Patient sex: F
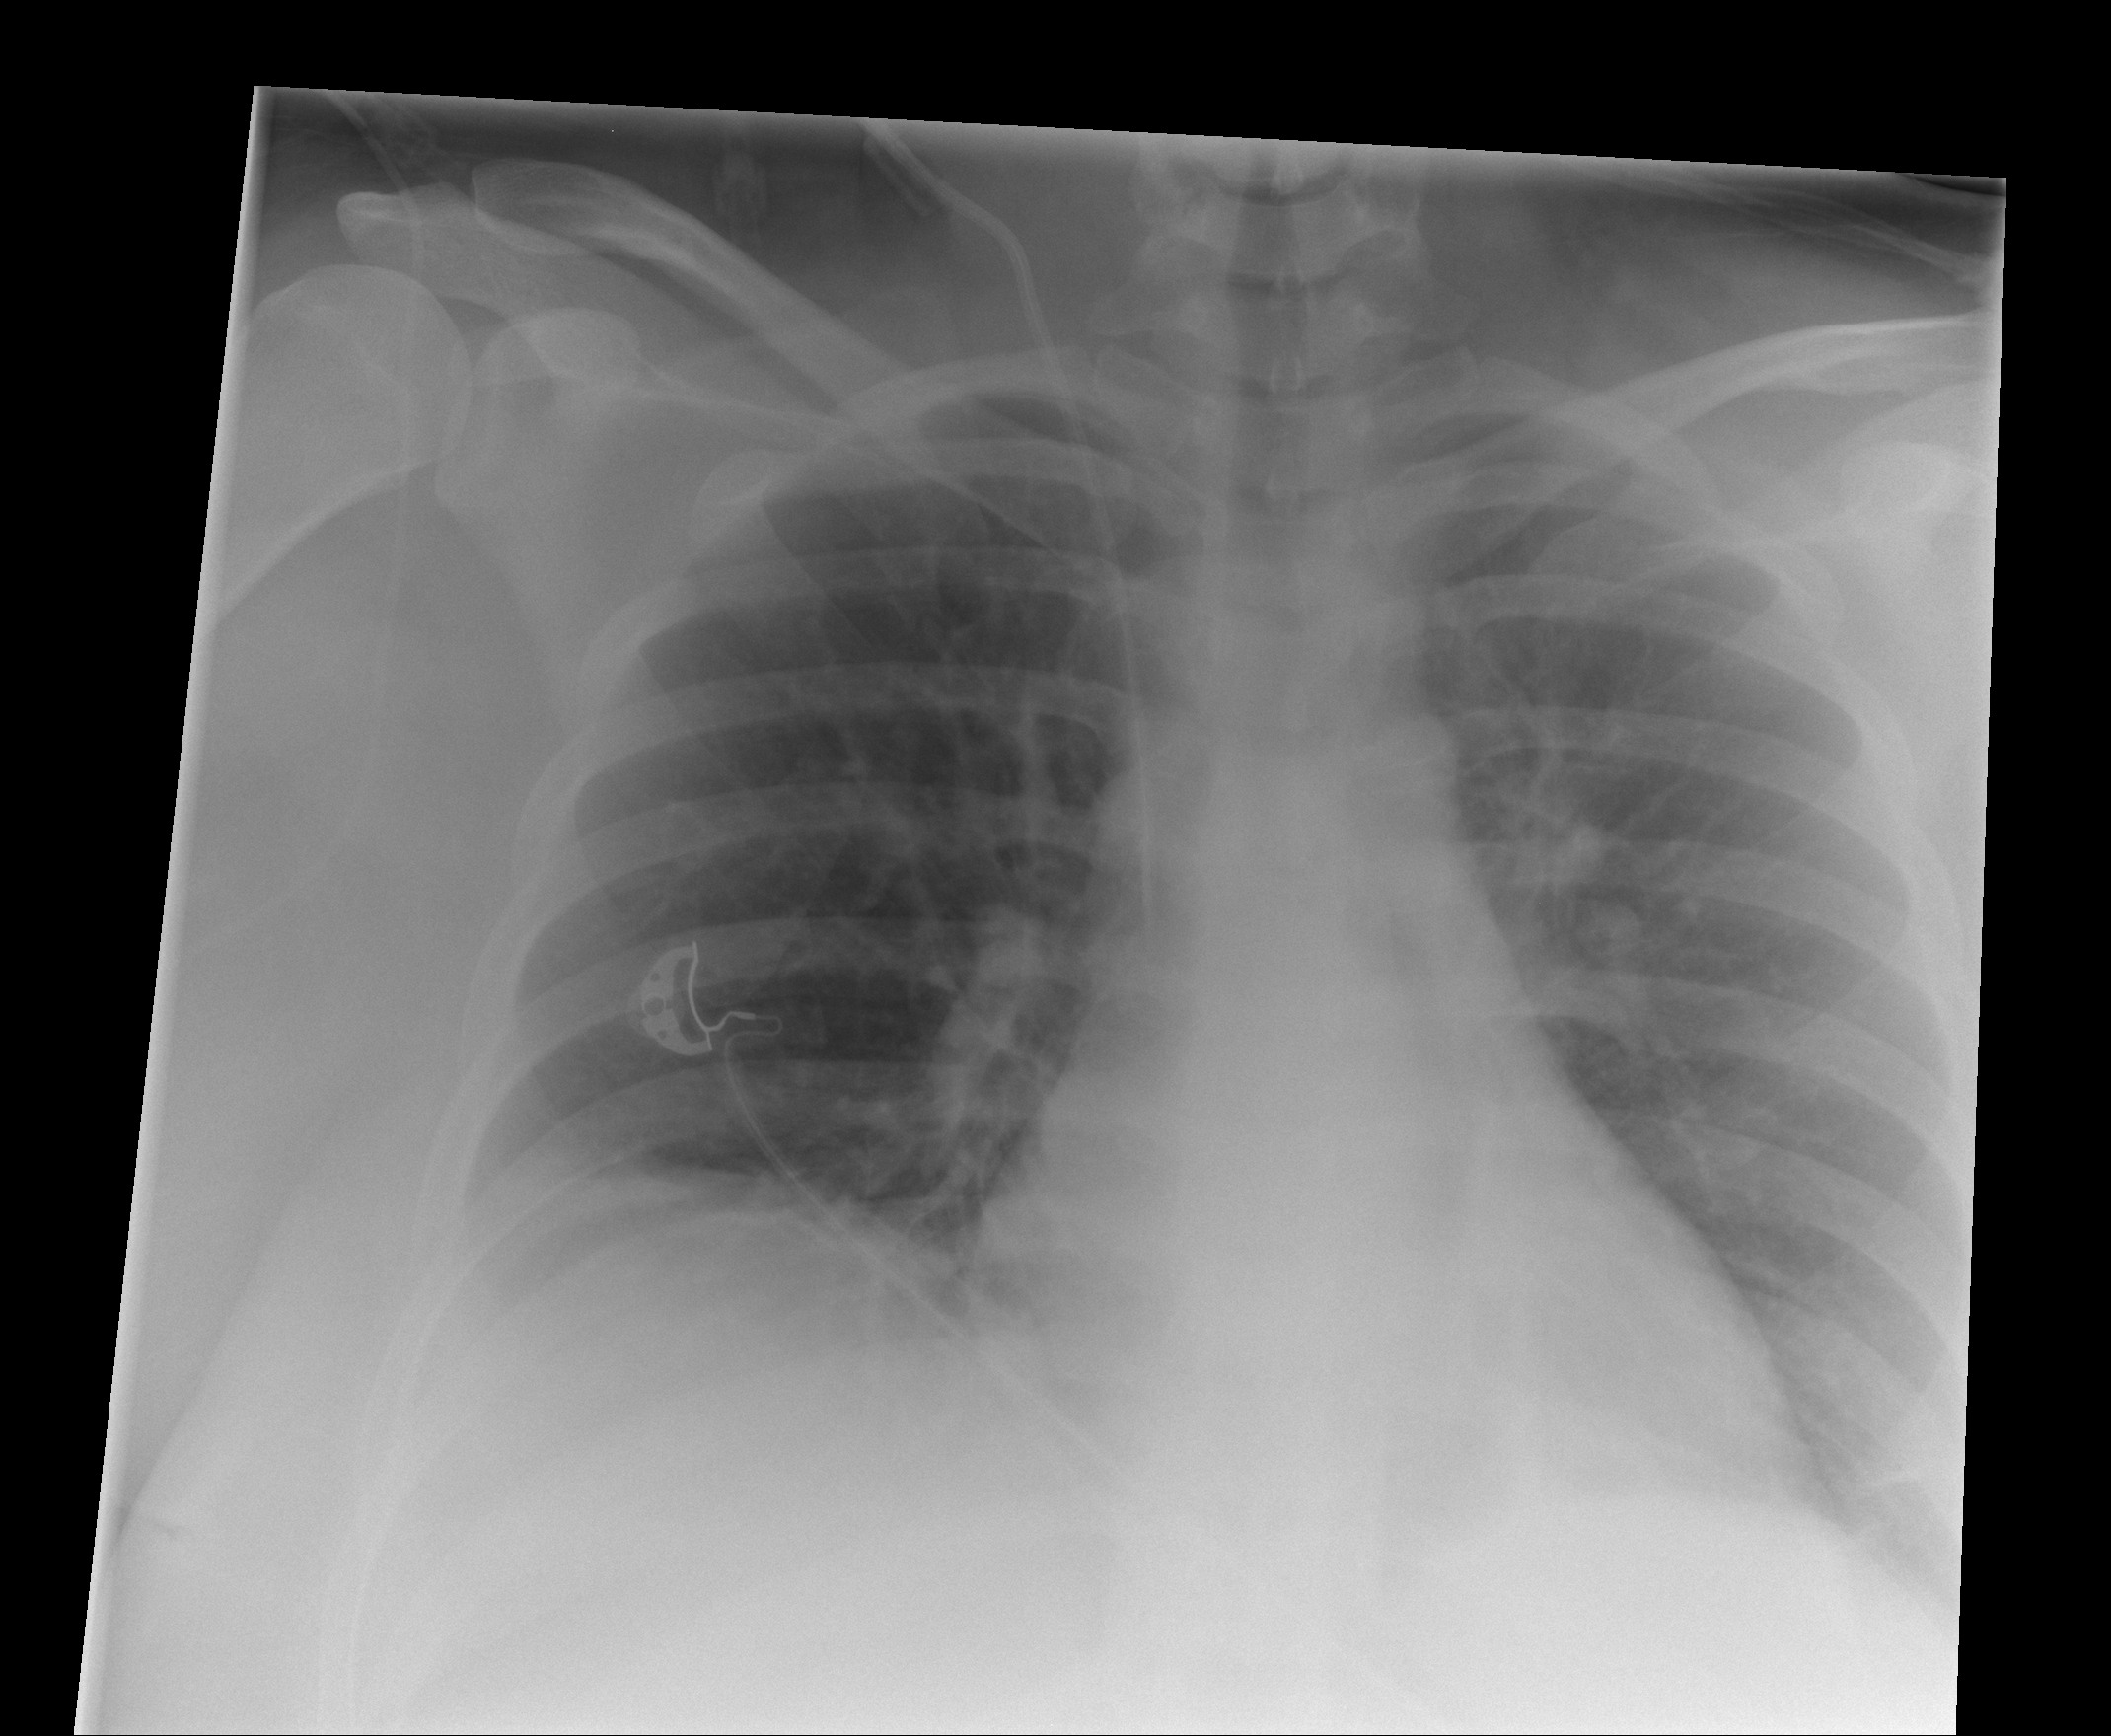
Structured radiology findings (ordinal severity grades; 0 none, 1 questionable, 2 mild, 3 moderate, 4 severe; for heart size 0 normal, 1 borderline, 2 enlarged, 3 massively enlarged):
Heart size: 0
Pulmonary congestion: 0
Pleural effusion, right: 0
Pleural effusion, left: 2
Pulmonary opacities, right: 0
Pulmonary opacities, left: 0
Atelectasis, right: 0
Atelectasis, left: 0